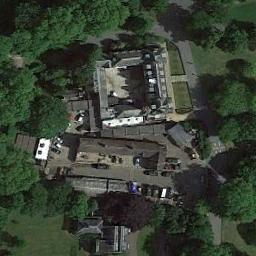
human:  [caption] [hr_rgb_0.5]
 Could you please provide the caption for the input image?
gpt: Some trees are beside the palace .

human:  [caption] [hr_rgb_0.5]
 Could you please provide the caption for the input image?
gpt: The palace is surrounded by a grove of trees and some cars parked next to the palace .

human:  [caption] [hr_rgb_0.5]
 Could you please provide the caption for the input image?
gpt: There is a wide road in front of the palace .

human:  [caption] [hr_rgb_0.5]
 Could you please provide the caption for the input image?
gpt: The palace is on the grass surrounded by trees .

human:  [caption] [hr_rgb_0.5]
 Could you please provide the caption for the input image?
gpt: There are many green trees around the palace .